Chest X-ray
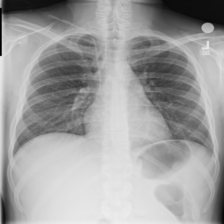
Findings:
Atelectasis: negative
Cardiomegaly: negative
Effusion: negative
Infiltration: negative
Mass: negative
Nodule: negative
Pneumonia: negative
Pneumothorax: negative
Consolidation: negative
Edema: negative
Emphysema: negative
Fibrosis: negative
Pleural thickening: negative
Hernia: negative